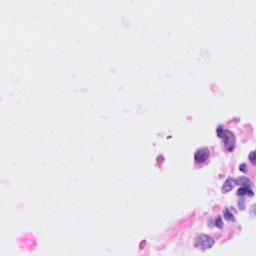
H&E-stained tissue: Breast